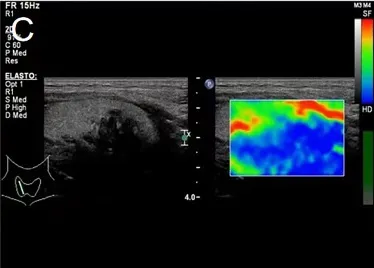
Transverse and longitudinal ultrasound showing thyroid invasion. (C) Shear-wave elastography showing the hypothyroid area on the right as the essentially blue area.
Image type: radiology (ultrasound)